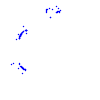
Particle: pion